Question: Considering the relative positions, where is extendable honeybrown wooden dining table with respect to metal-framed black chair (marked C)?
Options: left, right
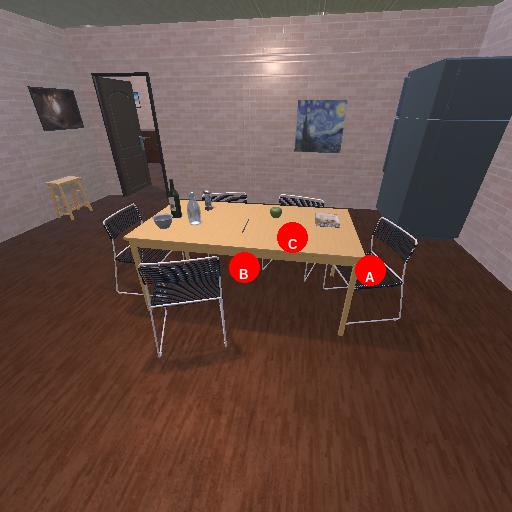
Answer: left